The image is an STFT spectrogram (time versus frequency) of a rolling-element bearing's vibration signal. Diagnose the bearing from this image, choosing from: normal, inner_race, outer_race, ball.
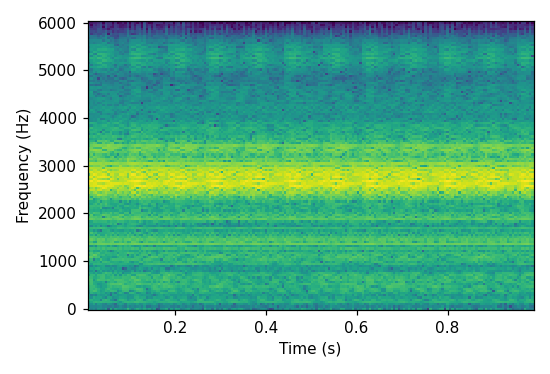
Answer: outer_race